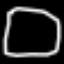
Label: square